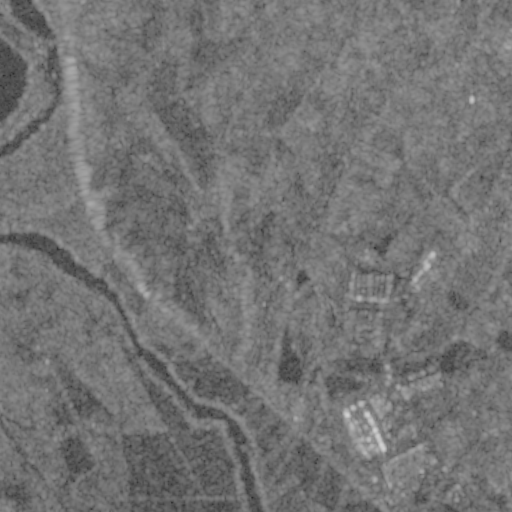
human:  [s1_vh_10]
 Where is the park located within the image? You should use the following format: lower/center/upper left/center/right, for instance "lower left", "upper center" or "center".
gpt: The park is located in the lower right of the image.
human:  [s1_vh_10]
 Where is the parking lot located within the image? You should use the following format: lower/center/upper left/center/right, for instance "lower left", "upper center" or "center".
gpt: The parking lot is located in the lower right of the image.
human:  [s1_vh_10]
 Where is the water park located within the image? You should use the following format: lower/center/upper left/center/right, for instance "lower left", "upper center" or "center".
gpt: The water park is located in the lower left of the image.
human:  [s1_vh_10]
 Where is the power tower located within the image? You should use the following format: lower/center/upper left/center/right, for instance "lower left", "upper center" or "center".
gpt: There is no power tower in the image.

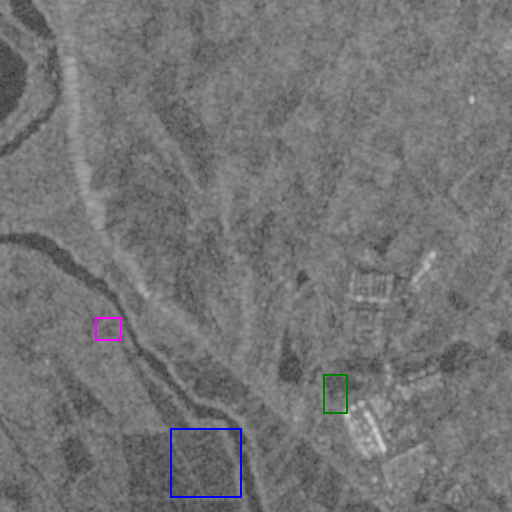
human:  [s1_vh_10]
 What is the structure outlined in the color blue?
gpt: The structure outlined in blue is a crop field.
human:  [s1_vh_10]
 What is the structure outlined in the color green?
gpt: The structure outlined in green is a parking lot.
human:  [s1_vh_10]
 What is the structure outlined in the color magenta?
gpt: The structure outlined in magenta is a water park.
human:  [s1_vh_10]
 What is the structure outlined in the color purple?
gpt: There is no purple outline.